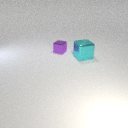
small purple metal cube to the left of large cyan metal cube